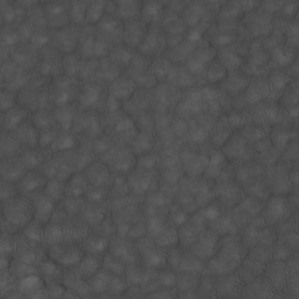
Label: non_frost